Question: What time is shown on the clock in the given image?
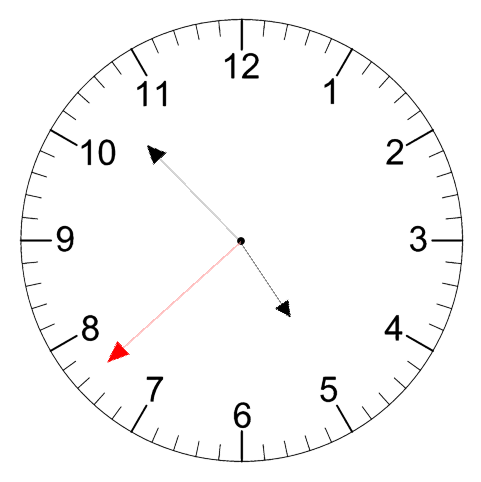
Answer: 04:52:38